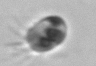
Label: Balanion